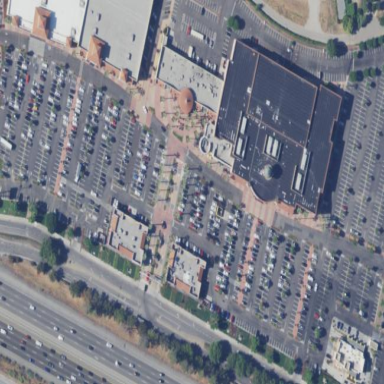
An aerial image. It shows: Retail area.